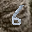
Label: 6